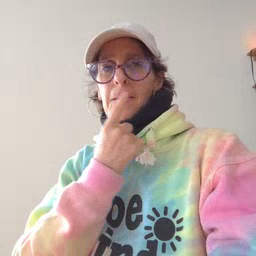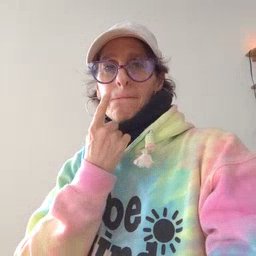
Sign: lips